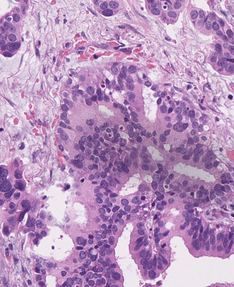
Tumor epithelial tissue: yes
Tumor-associated stroma tissue: yes
Normal tissue: no